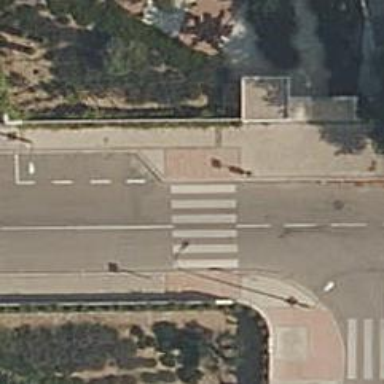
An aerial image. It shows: Uncontrolled road crossing.